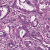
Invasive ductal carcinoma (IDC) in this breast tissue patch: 1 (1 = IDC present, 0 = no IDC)